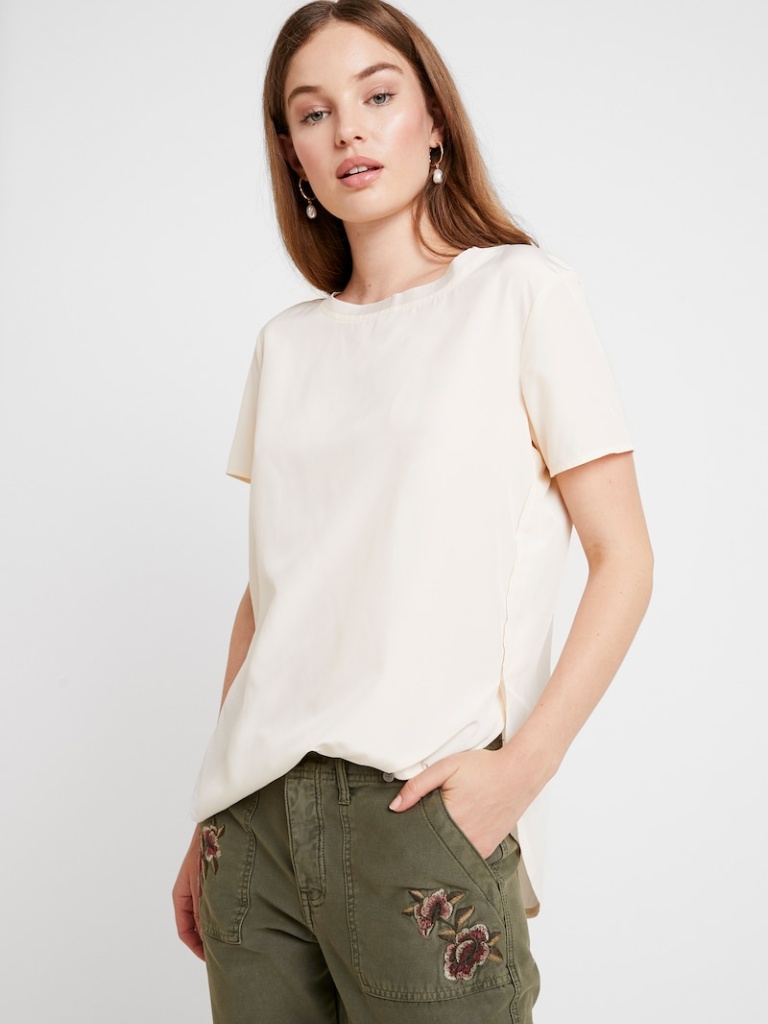
cotton relaxed short sleeve hip length Untucked crew blouse